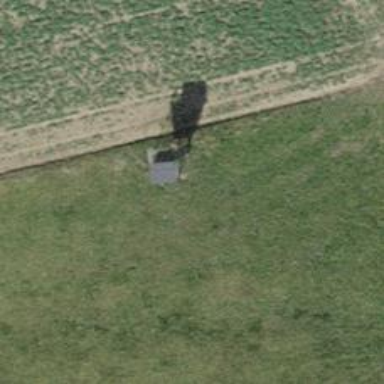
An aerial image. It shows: Hunting stand.